Question: Count the number of objects in the diagram.
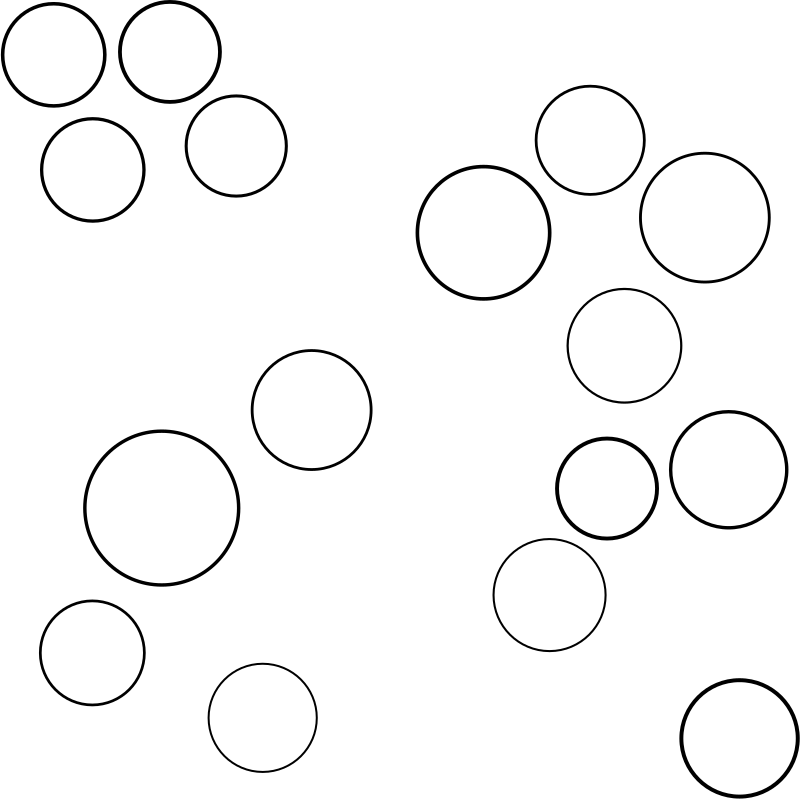
Answer: 16